Interaction volume radius: 10 \u00c5
Interaction volume height: 10 \u00c5
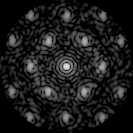
Disorder parameter: 0.446